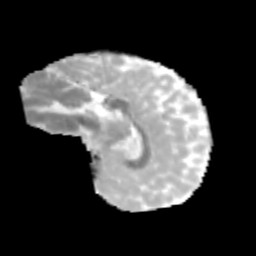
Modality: MD
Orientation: sagittal
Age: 9
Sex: female
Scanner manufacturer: siemens
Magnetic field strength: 3 T
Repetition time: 3.8 s
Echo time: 0.07 s